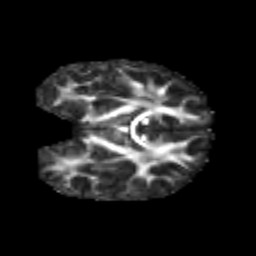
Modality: FA
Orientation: coronal
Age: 7
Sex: male
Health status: healthy